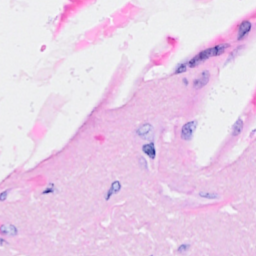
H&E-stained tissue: Breast